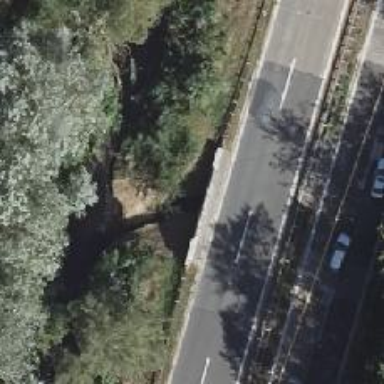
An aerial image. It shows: Concrete beam bridge over motorway.